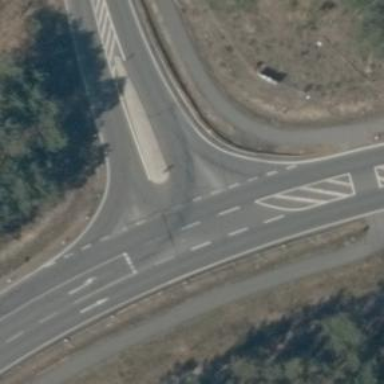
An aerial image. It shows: Secondary road with asphalt surface.